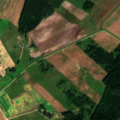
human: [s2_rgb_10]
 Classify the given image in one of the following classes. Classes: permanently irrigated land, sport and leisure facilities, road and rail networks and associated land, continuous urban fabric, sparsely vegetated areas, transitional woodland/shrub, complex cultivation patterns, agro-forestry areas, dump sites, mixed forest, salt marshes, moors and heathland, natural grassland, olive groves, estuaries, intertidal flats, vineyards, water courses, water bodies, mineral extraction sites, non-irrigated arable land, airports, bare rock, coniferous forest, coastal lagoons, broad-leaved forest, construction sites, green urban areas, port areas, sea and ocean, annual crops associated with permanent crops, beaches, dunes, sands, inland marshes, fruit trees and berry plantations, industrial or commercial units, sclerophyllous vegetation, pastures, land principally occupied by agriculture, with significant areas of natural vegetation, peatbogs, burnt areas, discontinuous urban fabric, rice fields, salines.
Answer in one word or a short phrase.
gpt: non-irrigated arable land, pastures, complex cultivation patterns, coniferous forest, mixed forest